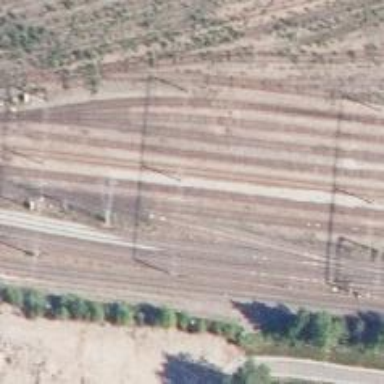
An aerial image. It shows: Railway signal.